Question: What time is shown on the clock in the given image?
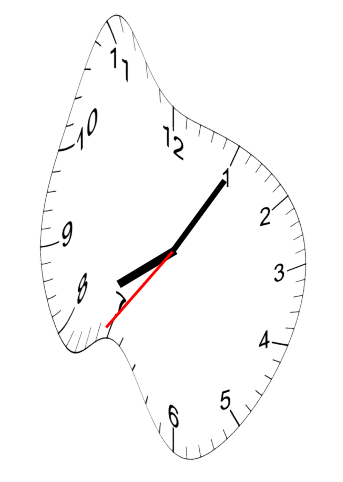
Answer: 08:05:36